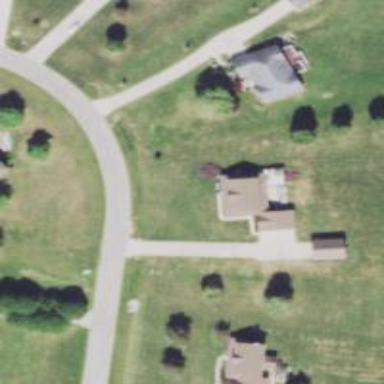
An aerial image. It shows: Driveway.